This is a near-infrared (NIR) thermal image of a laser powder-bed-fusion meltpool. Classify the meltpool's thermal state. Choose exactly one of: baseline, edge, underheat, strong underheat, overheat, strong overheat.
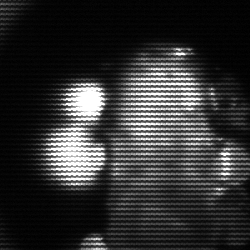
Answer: strong underheat